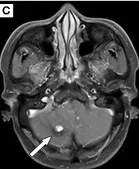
(A-D) Results of preoperative MRI. Patchy long T1 and long T2 signal intensities existed in the bilateral cerebellar hemispheres and vermis. Solid/cystic confounding signal intensities were observed in the enhanced lesion of right cerebellar hemisphere. The solid portion showed iso-T1 and T2 signal intensities, while cystic portion was long T1 and long T2 signal intensities. Enhanced scanning showed remarkable enhancement in solid portion and no enhancement in cystic portion of the mass. The brain stem was compressed, and the fourth ventricle became narrow. The supratentorial ventricle system expanded, with the tonsillar hernia intruded into the spinal canal. The central canal of the cervical cord expanded and strip-shaped long T1 and long T2 signal intensities was found at the level of C2-C6.
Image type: radiology (mri)